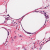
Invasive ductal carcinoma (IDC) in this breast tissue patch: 0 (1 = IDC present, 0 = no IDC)